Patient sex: M
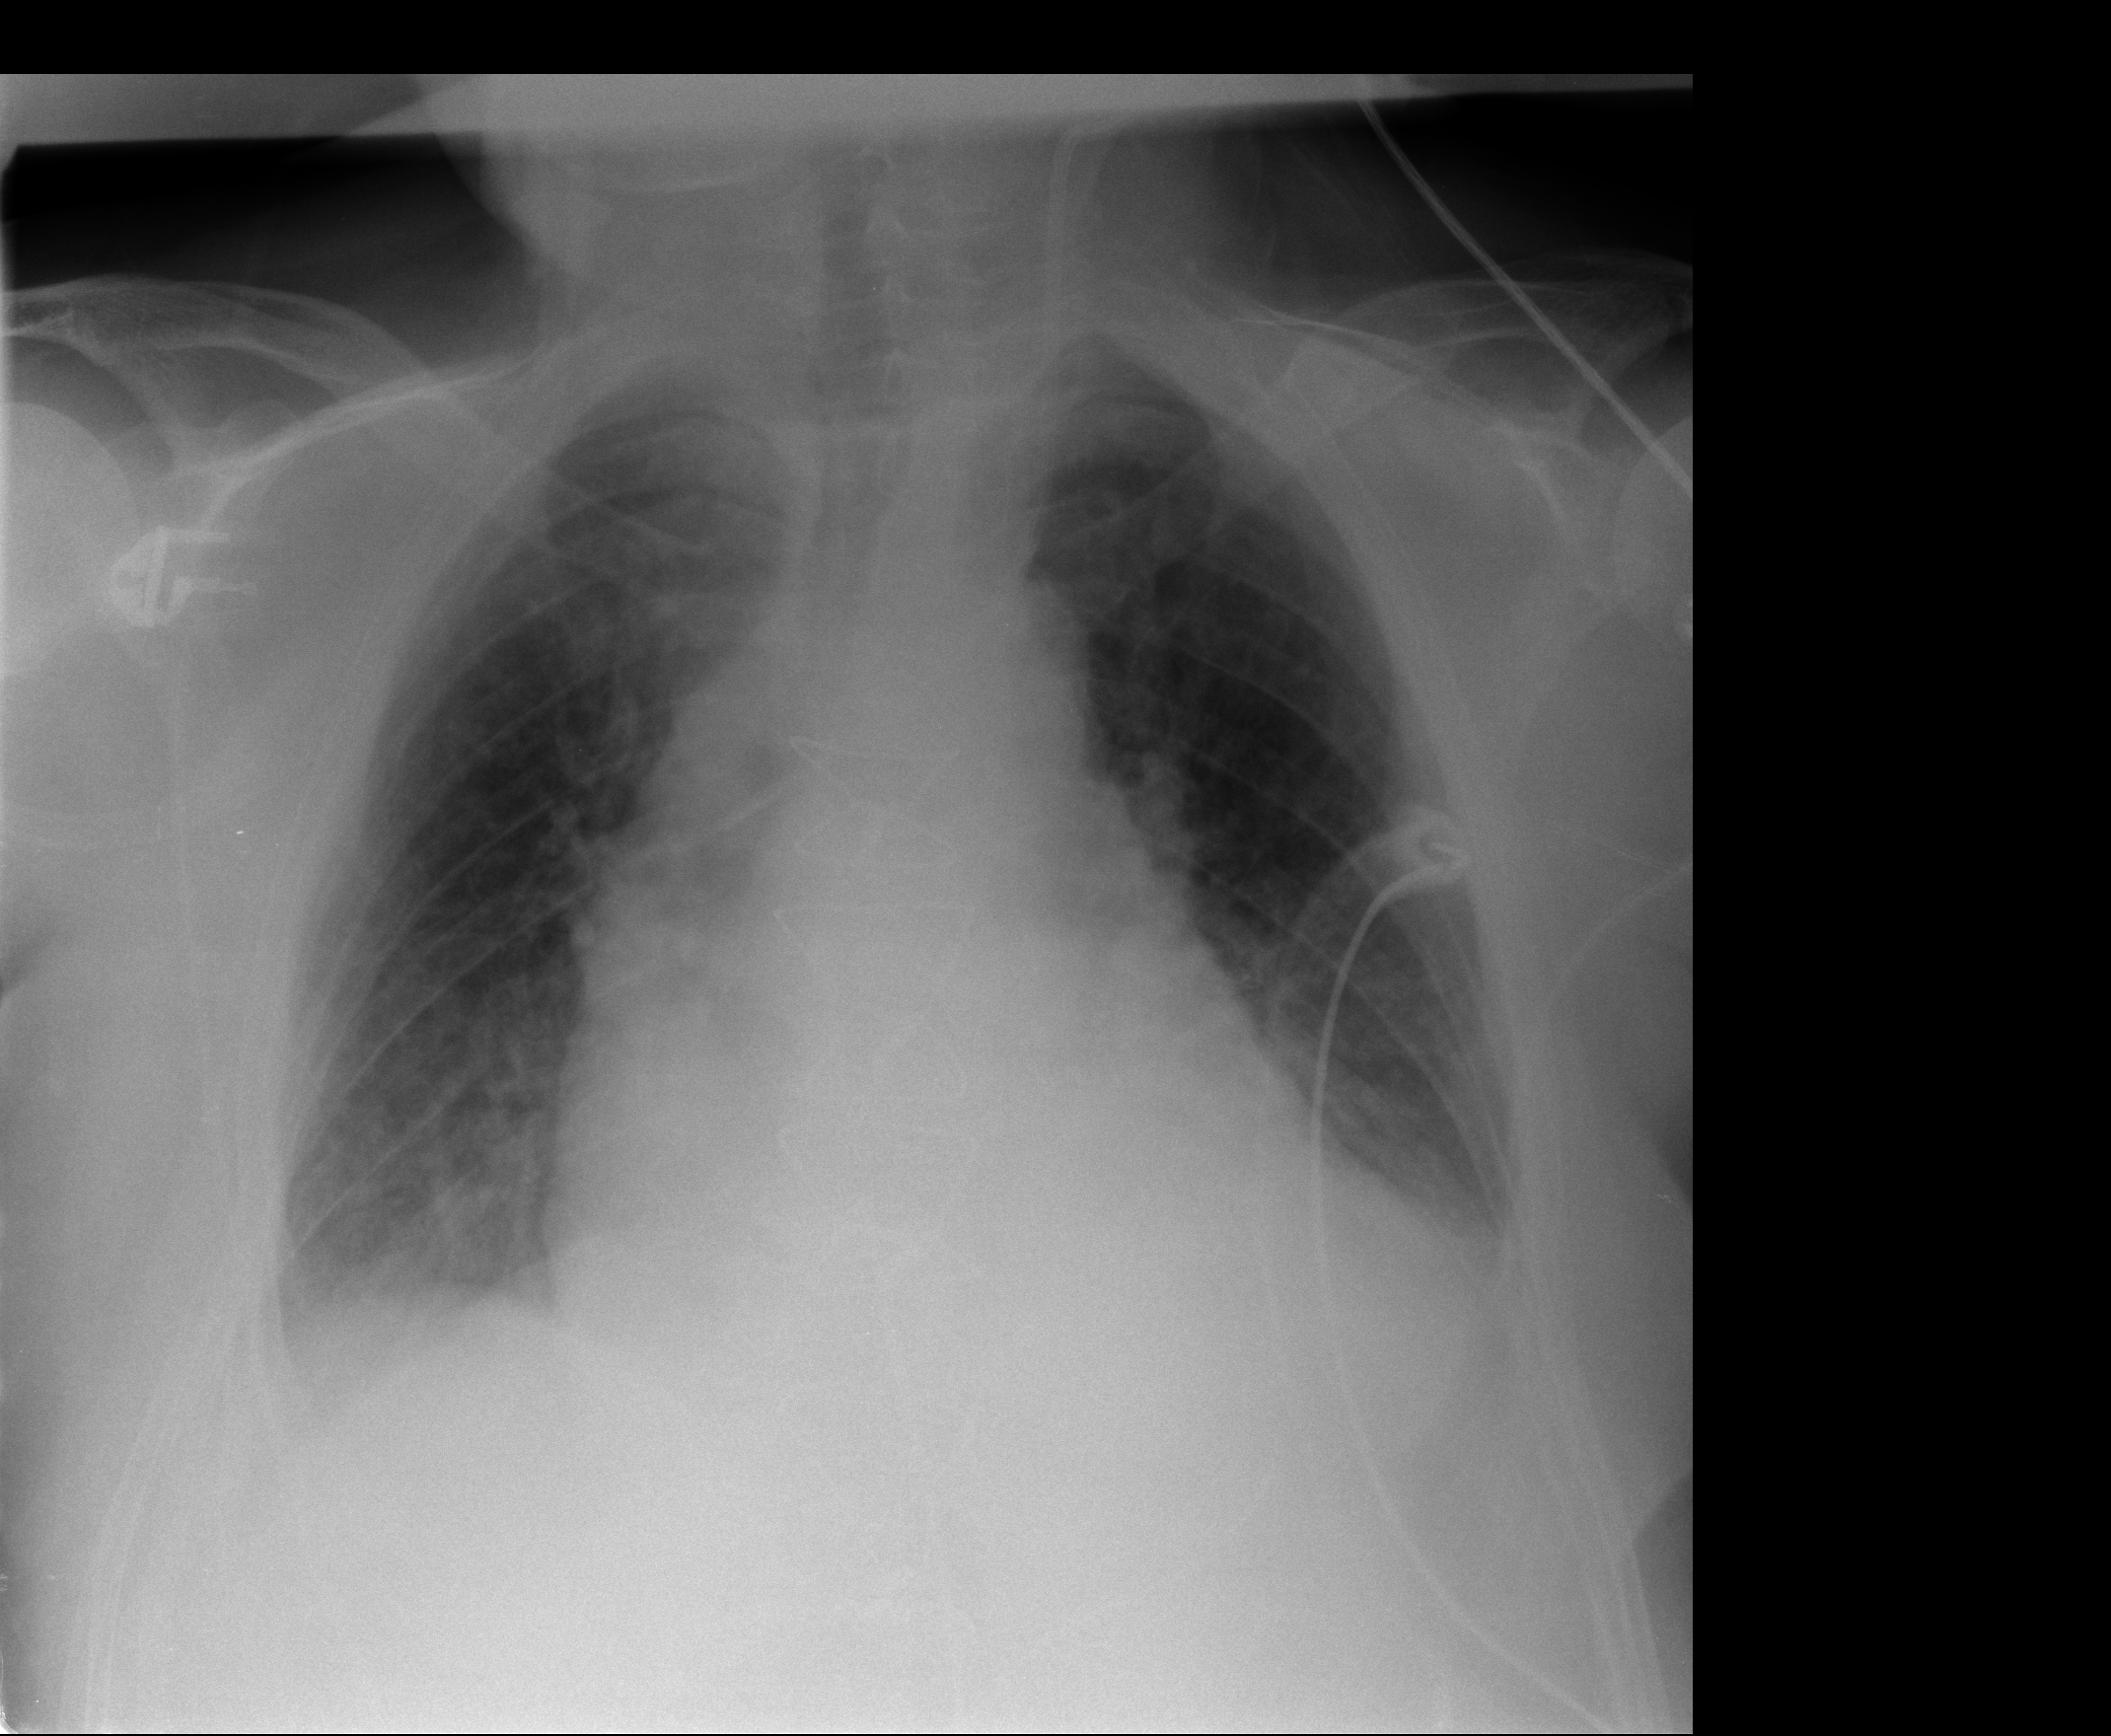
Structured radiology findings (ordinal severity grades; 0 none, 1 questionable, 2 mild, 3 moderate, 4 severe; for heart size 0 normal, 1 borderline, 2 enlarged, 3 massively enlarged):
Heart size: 2
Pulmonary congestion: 1
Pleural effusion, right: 1
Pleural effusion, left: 2
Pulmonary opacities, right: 0
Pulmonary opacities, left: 0
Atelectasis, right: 1
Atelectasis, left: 1